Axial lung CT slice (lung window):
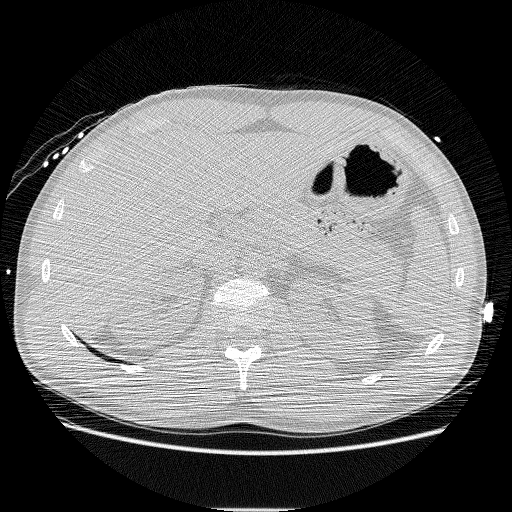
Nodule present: no